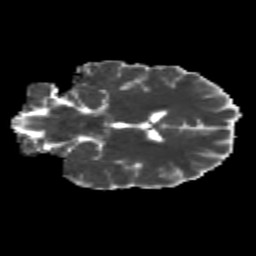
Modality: MD
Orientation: coronal
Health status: healthy
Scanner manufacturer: siemens
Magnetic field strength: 3 T
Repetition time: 12 s
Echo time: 0.092 s